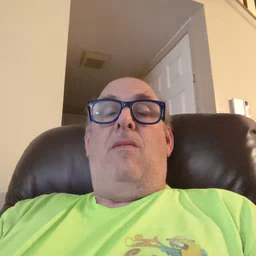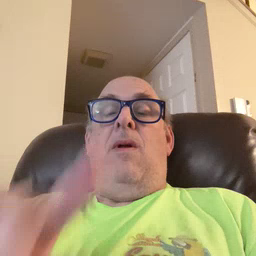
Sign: bird